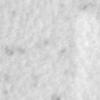
Label: no_change